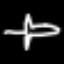
Label: airplane